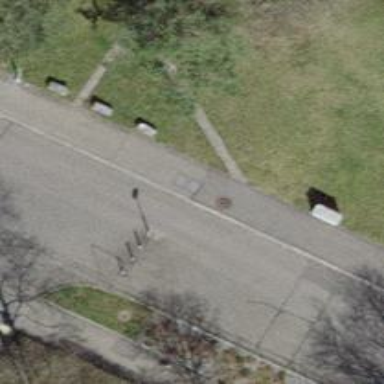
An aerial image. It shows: Bollard barrier.